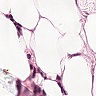
Metastatic tissue present: yes